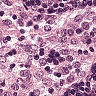
Metastatic tissue present: no